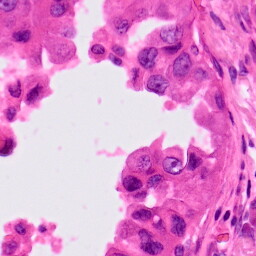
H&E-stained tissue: Lung